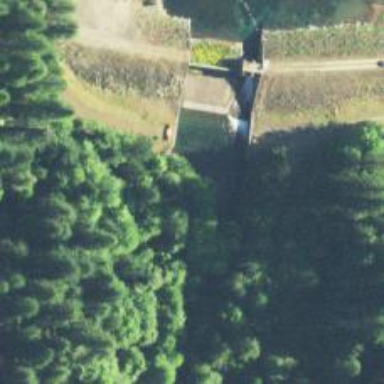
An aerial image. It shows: Spillway within waterway.